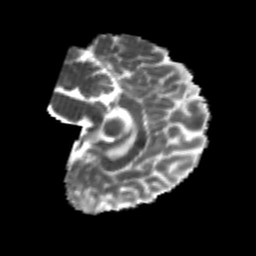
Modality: MD
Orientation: sagittal
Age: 24
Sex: female
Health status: healthy
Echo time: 0.074 s